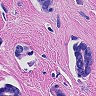
Metastatic tissue present: yes